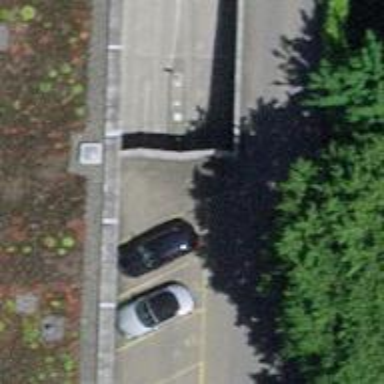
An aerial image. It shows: Parking entrance.